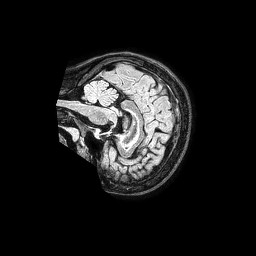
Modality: FLAIR
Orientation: sagittal
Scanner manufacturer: philips
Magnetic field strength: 1.5 T
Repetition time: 4.8 s
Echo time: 0.3 s